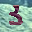
Label: 3